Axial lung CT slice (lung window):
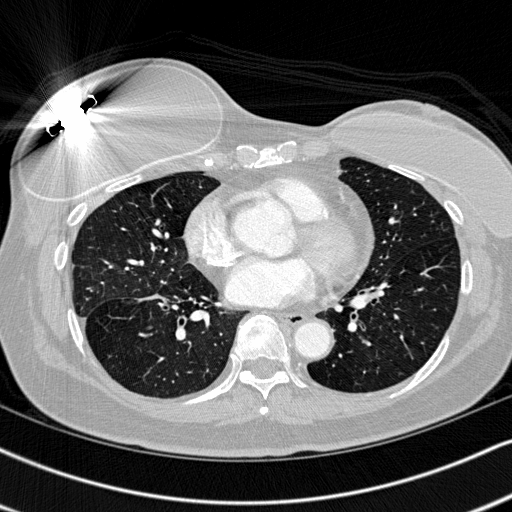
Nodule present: no